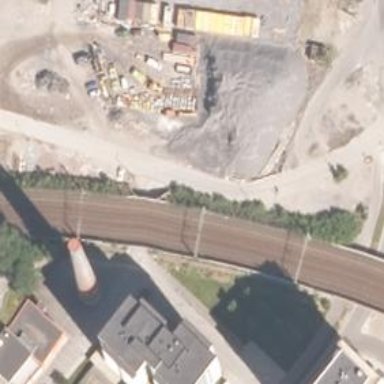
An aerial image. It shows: Bridge with electrified continuous railway track and contact line.